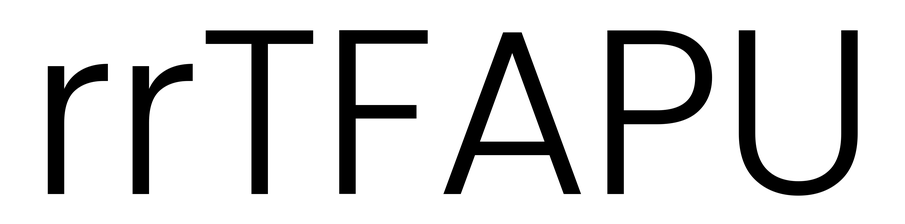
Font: Poppins-Light